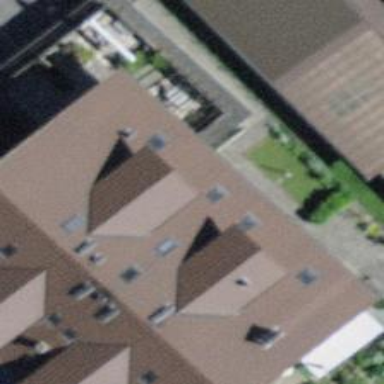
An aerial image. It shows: Residential building.